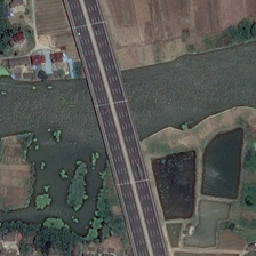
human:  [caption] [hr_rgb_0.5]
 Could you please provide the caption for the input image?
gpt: Many farmland is located on both sides of a river with a bridge on it.

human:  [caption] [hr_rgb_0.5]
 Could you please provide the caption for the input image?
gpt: Many farmland is located on both sides of the river with bridges.

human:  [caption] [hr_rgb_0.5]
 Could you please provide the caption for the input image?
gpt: Many farmland is on both sides of the river with bridges.

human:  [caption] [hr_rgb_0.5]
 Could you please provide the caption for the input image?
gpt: Many farmland has a bridge on both sides of the river.

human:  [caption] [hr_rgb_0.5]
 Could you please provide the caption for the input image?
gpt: Many farmland is on both sides of a river with a bridge on it.